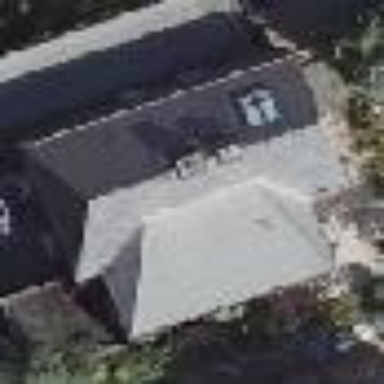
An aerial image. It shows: House with gambrel roof shape.